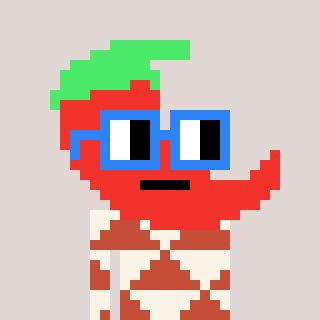
a pixel art character with square blue glasses, a chilli-shaped head and a rust-colored body on a warm background